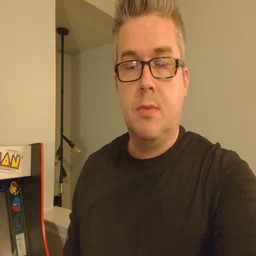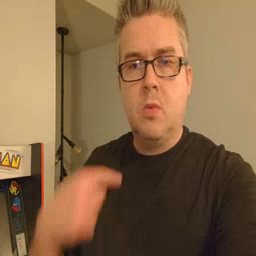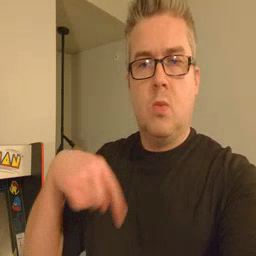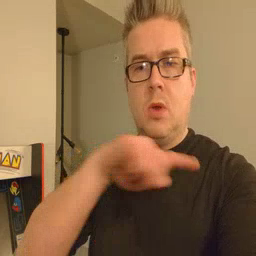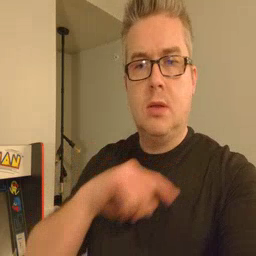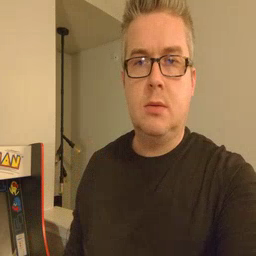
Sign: weus